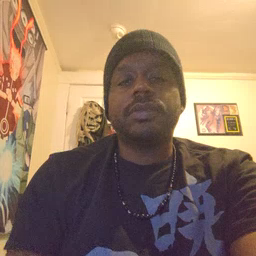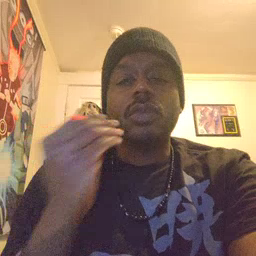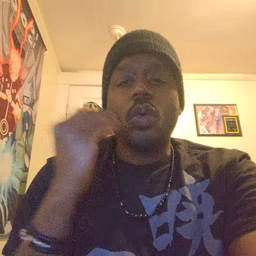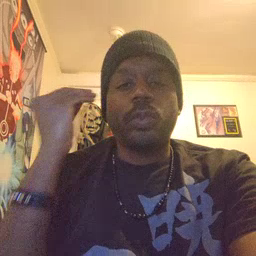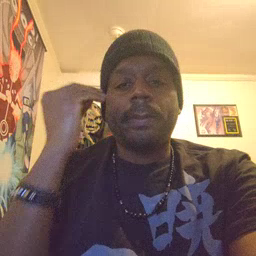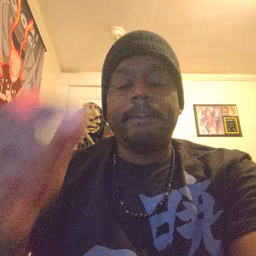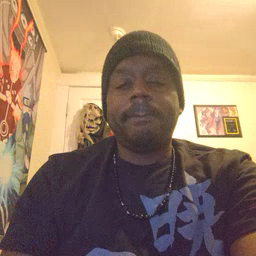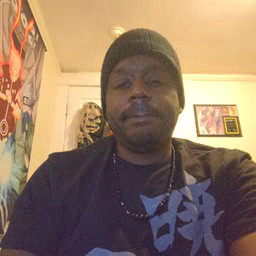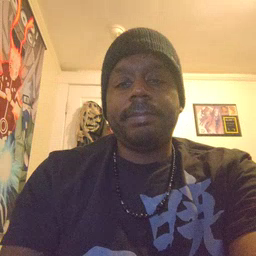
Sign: home